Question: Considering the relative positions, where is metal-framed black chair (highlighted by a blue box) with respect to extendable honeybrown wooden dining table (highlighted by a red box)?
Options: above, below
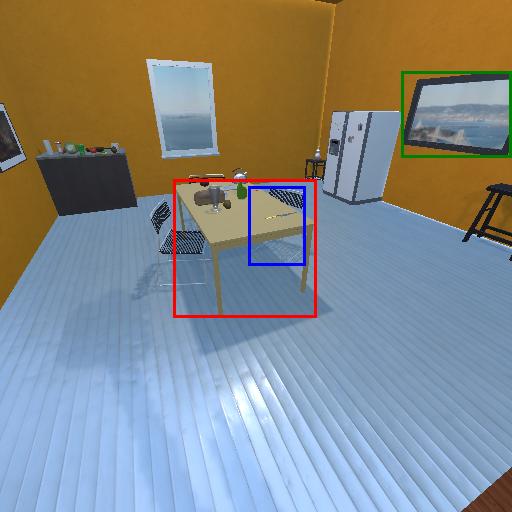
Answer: above